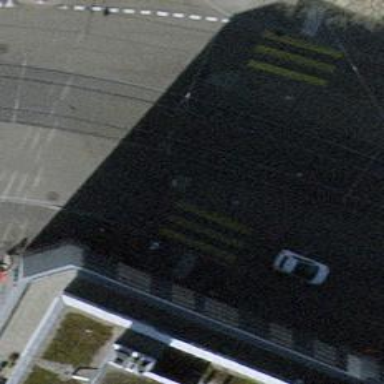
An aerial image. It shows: Service road with asphalt surface and embedded tram rails.